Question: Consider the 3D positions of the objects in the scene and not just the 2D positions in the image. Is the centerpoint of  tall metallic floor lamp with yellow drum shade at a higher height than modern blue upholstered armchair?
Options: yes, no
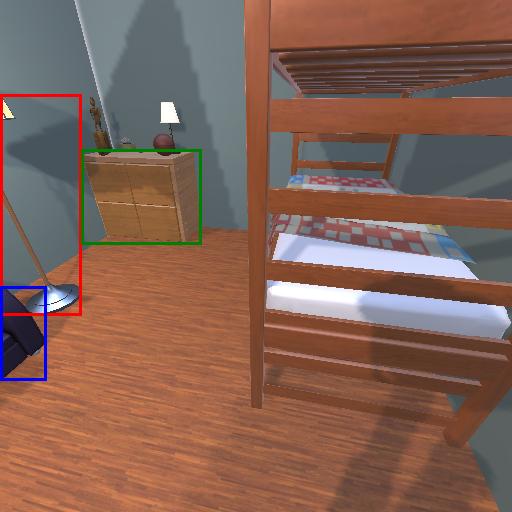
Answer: yes